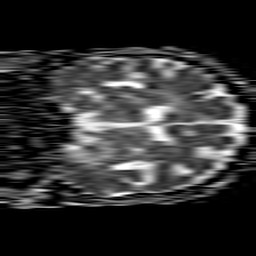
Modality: ADC
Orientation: coronal
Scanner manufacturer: philips
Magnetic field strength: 1.5 T
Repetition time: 4.6 s
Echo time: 0.08517 s